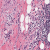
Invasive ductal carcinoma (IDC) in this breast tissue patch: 0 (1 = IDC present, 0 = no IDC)